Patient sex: F
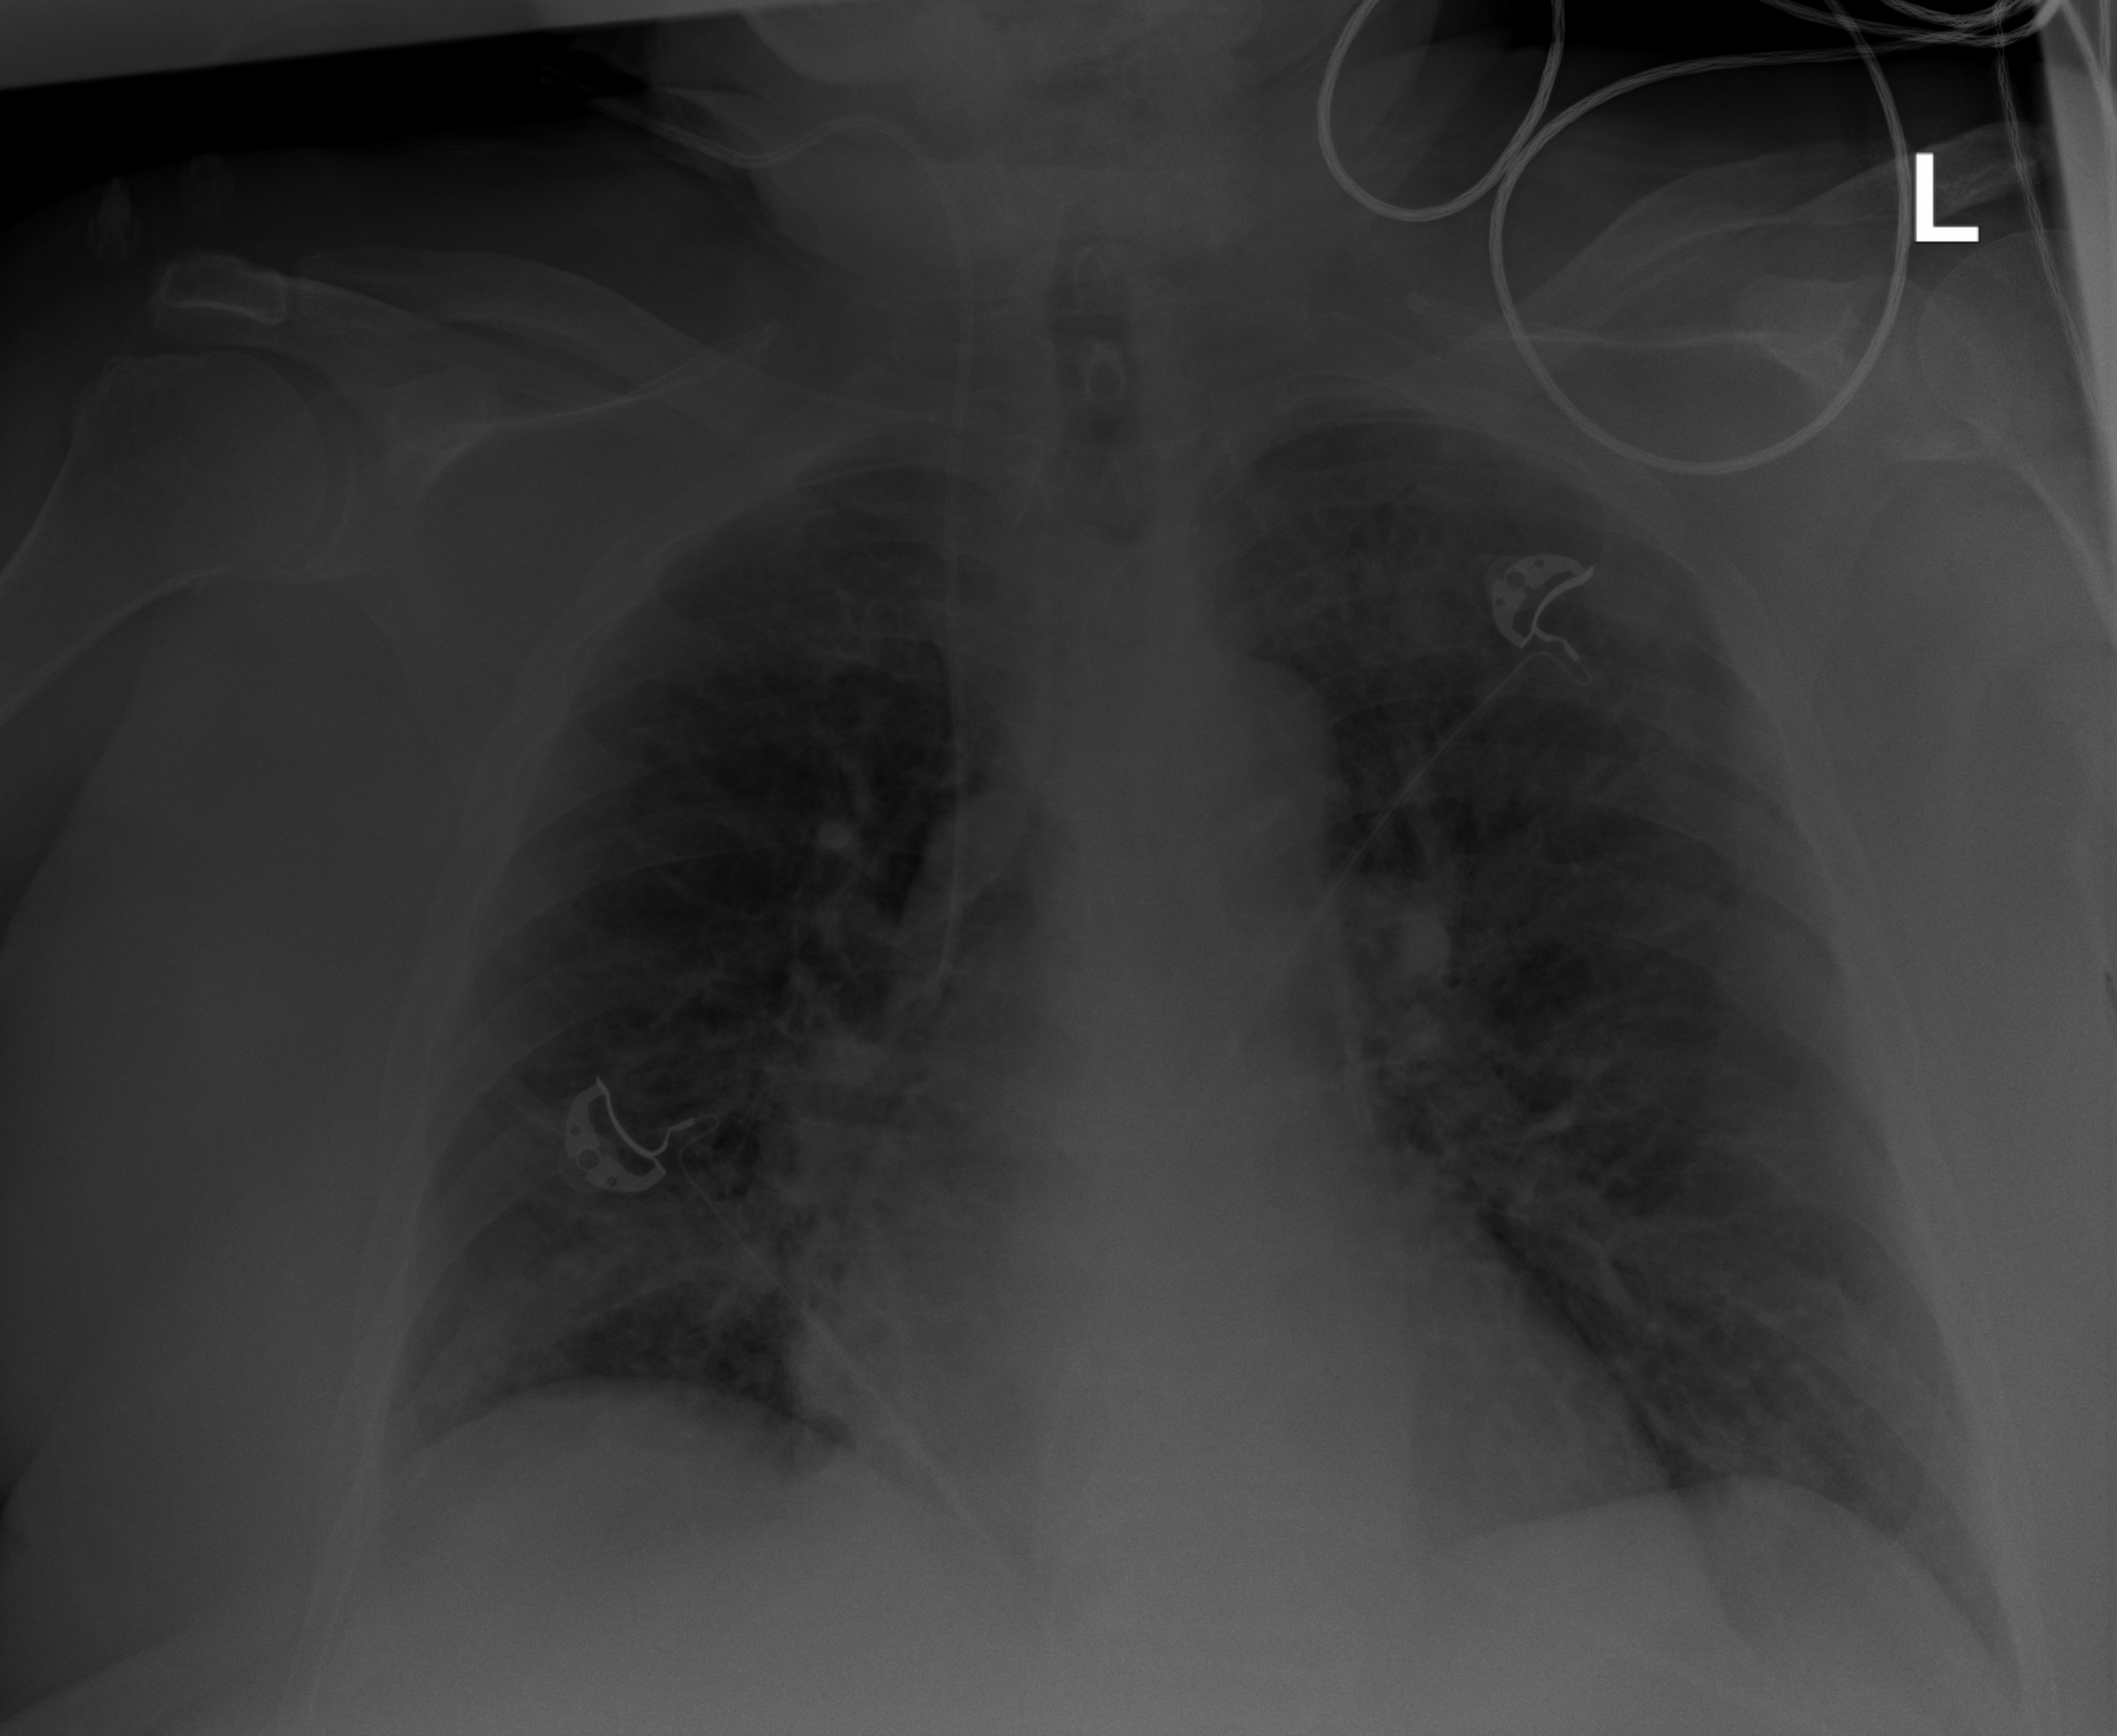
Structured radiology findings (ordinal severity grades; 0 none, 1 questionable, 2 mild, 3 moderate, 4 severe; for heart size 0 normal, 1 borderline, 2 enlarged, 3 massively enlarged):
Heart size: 1
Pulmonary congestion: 2
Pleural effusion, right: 2
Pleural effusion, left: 0
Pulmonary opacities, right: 3
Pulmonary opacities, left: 0
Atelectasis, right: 2
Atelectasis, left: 0